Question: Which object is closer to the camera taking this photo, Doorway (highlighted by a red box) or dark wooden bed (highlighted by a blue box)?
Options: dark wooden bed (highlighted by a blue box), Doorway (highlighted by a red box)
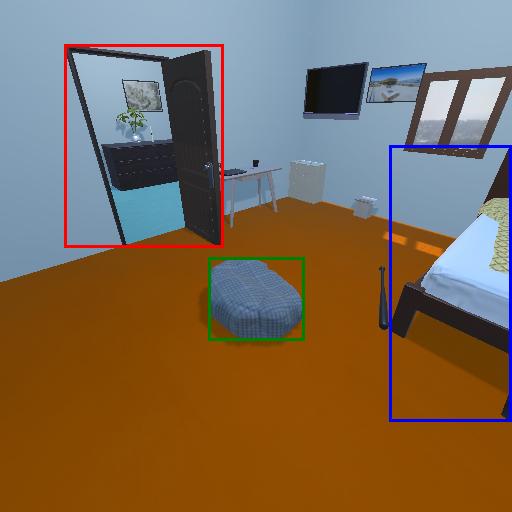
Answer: dark wooden bed (highlighted by a blue box)